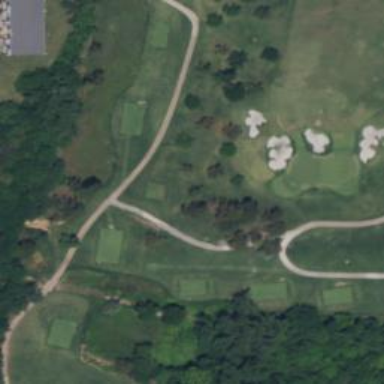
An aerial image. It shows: Service road designated as golf cart path.